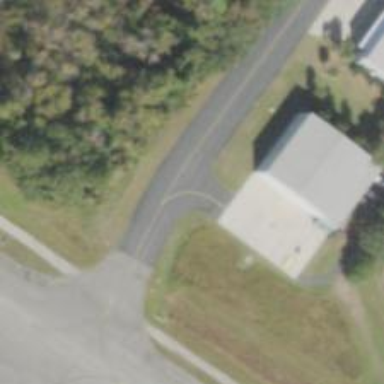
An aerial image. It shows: Image of taxiway at airport.